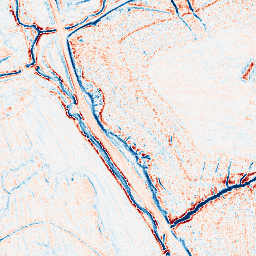
Category: edge_preserving
Decomposition family: anisotropic_diffusion
Decomposition parameters: iterations: 10
kappa: 10
gamma: 0.15
Upsampling method: fft_zeropad
Upsampling parameters: scale: 8
Upsampling scale: 8